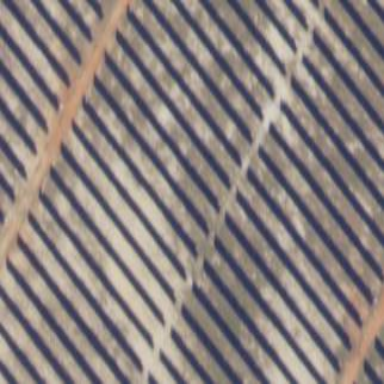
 consisting of solar photovoltaic panels."